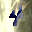
Label: 4